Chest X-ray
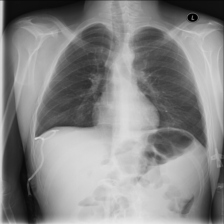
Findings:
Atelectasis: negative
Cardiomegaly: negative
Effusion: negative
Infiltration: negative
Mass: negative
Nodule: negative
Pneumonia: negative
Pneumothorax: positive
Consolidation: negative
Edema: negative
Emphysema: negative
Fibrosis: negative
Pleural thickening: negative
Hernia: negative